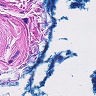
Metastatic tissue present: no